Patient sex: M
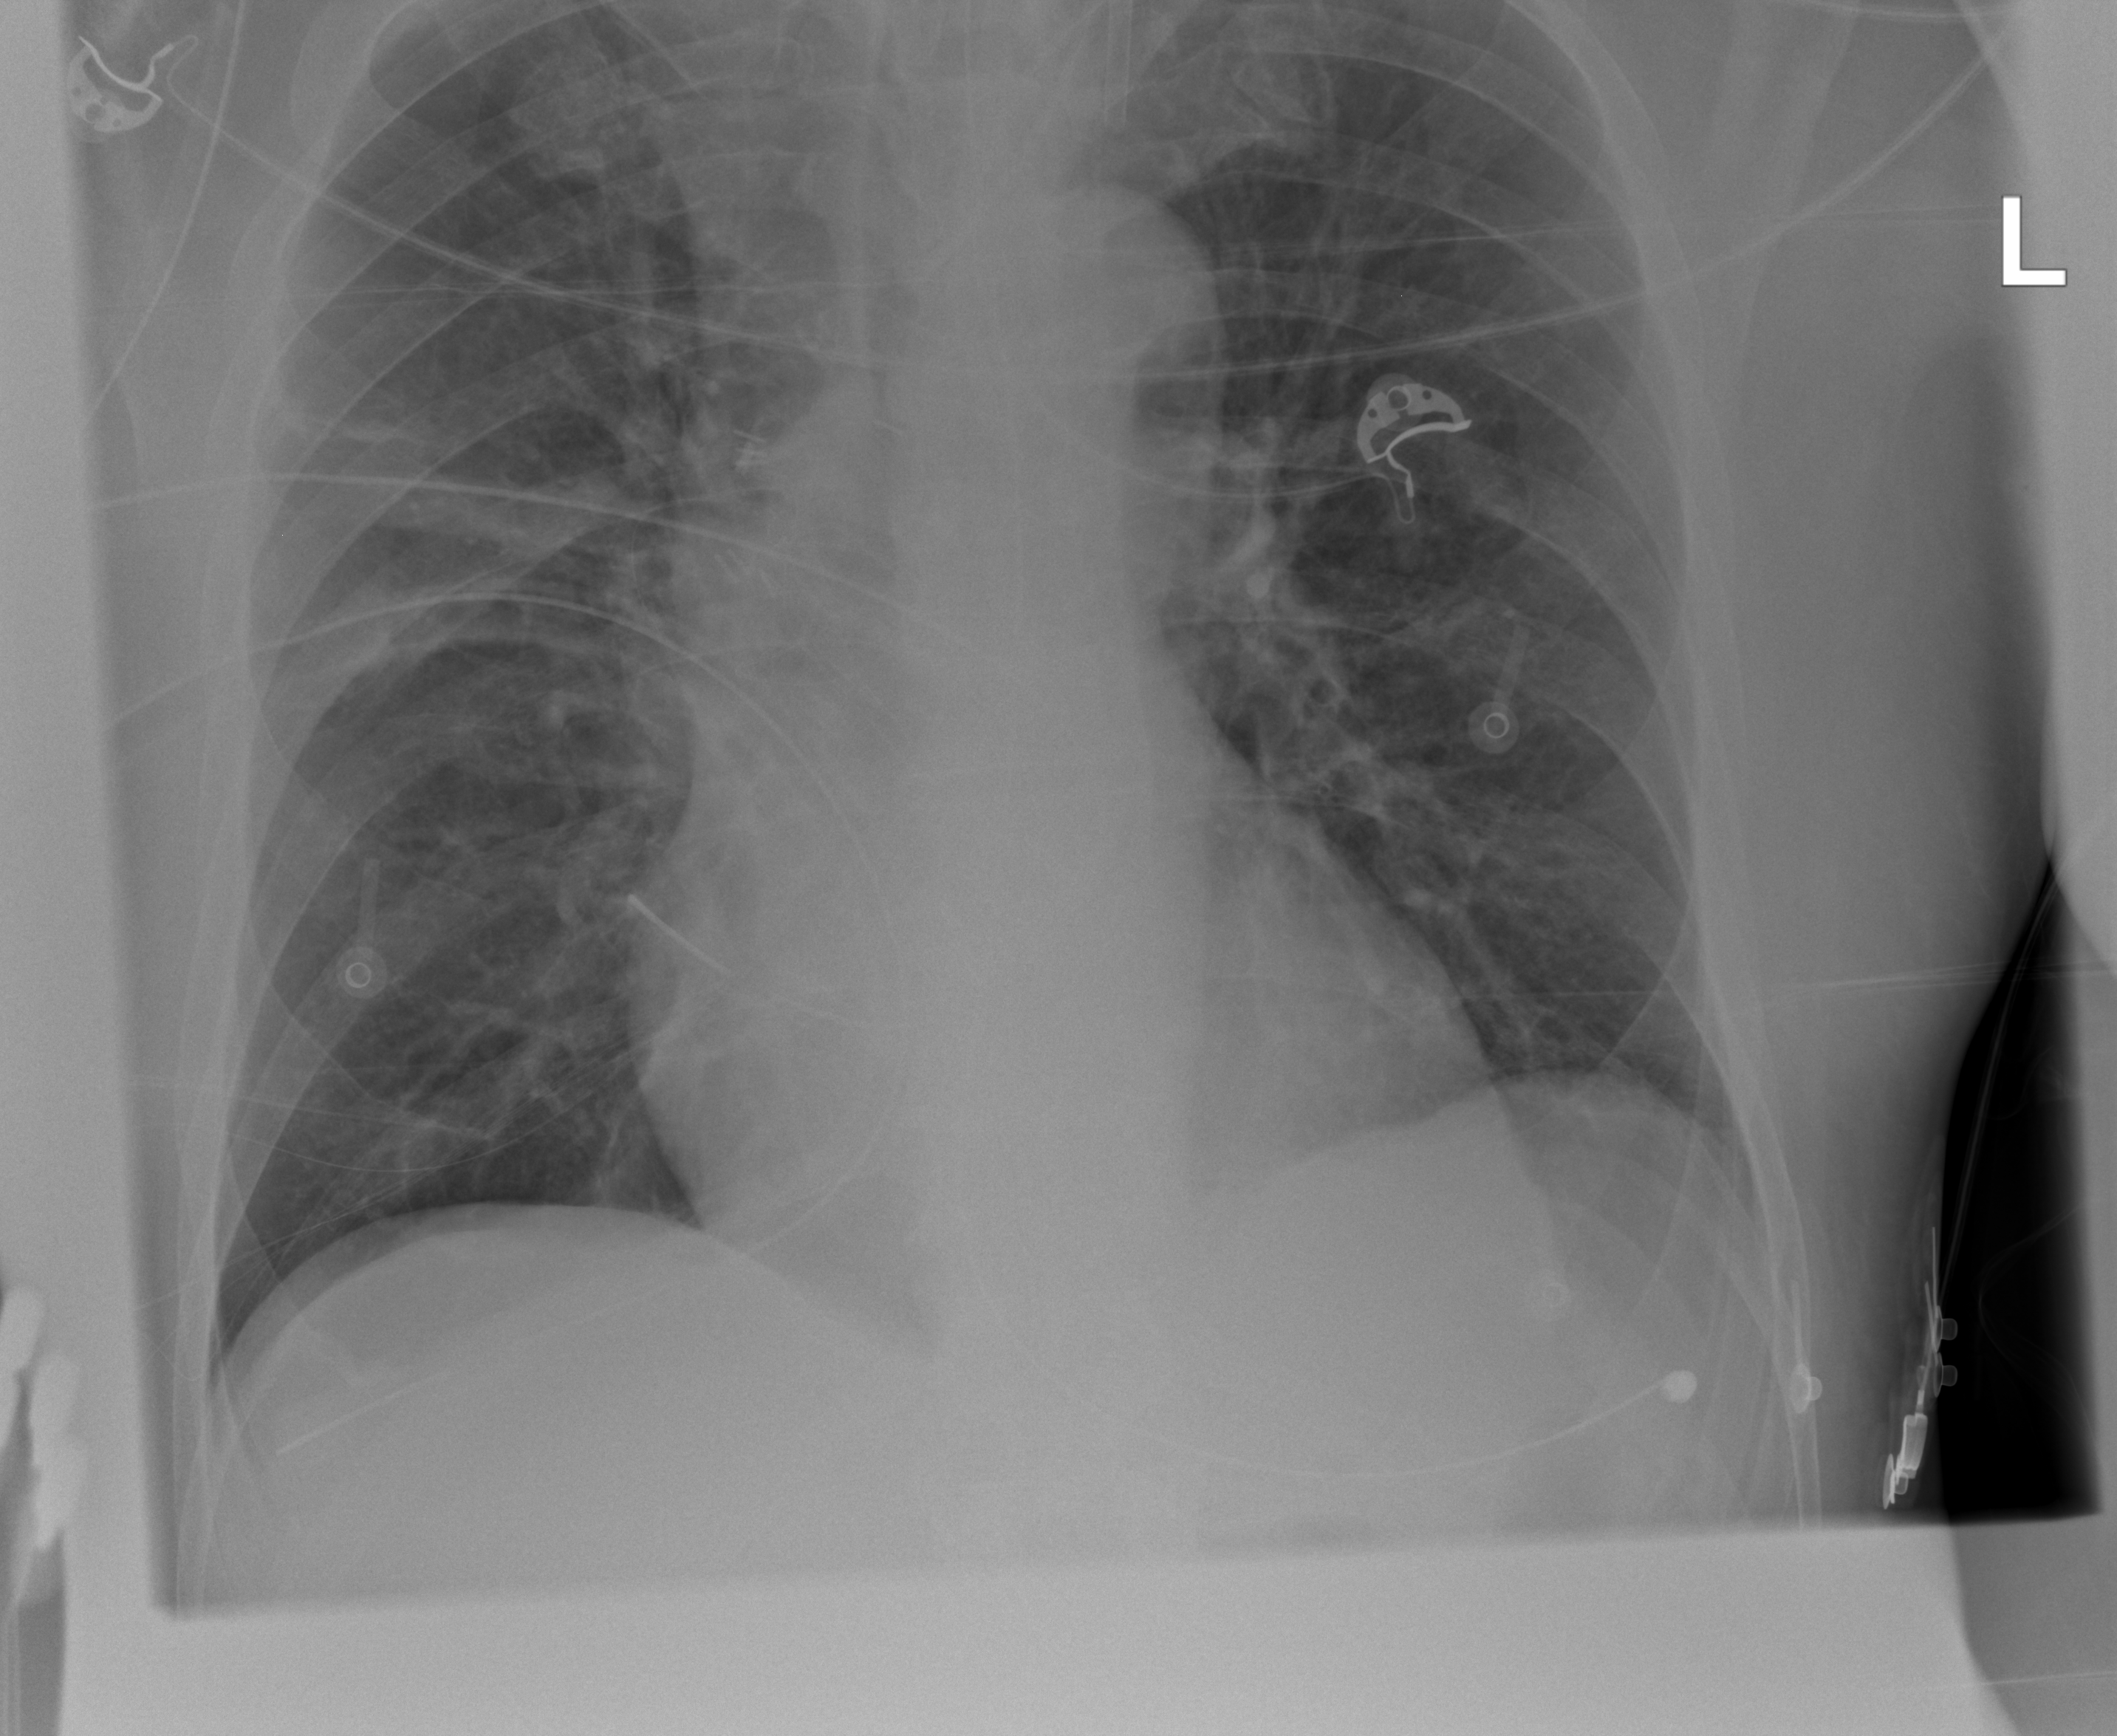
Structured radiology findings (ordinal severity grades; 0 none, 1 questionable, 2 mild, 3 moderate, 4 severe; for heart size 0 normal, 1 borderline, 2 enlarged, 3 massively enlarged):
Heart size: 1
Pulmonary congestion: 3
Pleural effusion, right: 0
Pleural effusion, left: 0
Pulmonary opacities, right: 2
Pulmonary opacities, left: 0
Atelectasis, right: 0
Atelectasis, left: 0